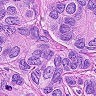
Metastatic tissue present: yes